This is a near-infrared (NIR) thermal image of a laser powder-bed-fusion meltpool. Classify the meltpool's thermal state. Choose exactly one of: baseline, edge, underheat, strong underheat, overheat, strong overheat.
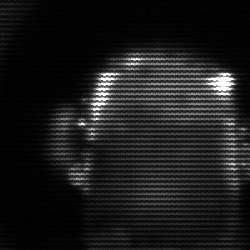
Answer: baseline